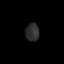
Tissue: prostate
Cell type: Epithelial cells
Senescence score: 0.2353
Nuclear area (px): 237
Mean DAPI intensity: 45.443